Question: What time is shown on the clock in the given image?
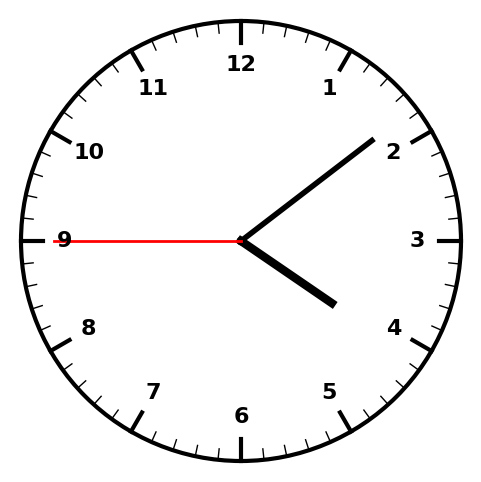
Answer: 04:08:45